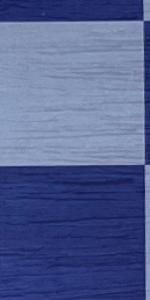
Label: Empty